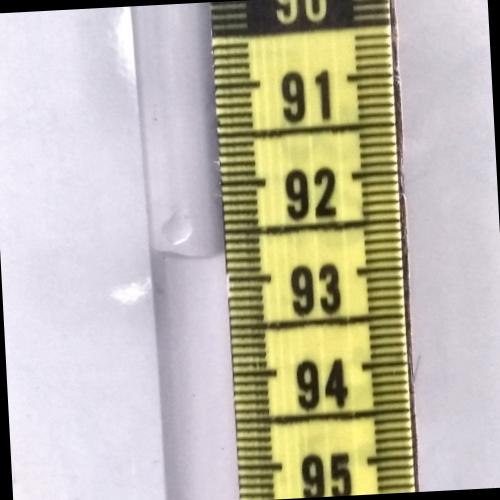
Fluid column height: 92.7 cm